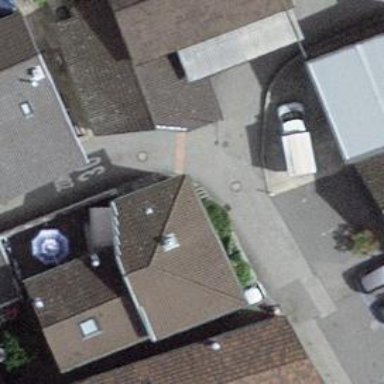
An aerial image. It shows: Asphalt road in residential area.